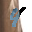
Label: 4